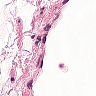
Metastatic tissue present: no